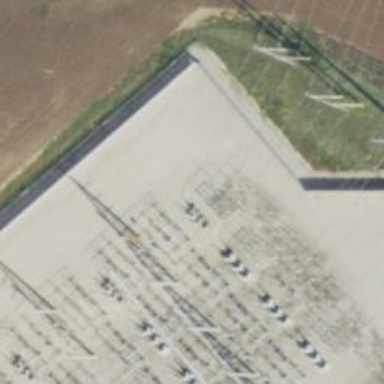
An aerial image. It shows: Switch for power supply.